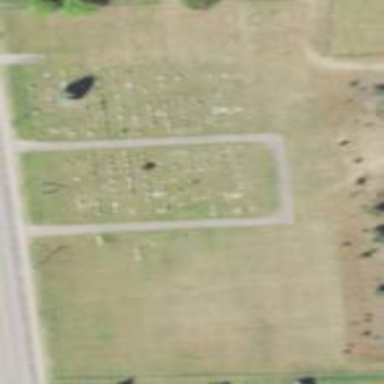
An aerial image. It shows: Cemetery.